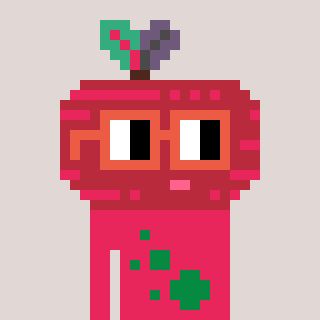
a pixel art character with square orange glasses, a beet-shaped head and a redpinkish-colored body on a warm background